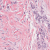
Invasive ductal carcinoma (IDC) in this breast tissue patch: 1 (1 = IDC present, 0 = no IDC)